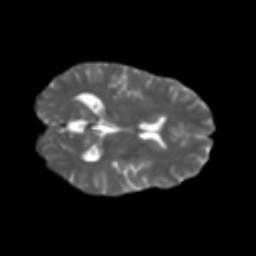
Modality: T2w
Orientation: axial
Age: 55
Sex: female
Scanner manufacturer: ge
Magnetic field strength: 3 T
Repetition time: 7.8 s
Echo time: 0.0606 s